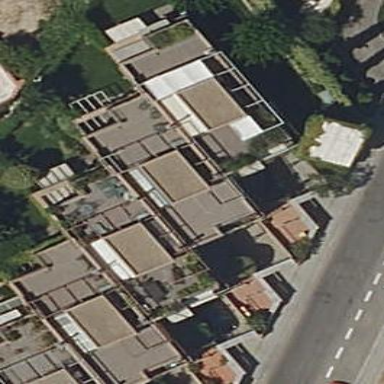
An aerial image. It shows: Terrace building.